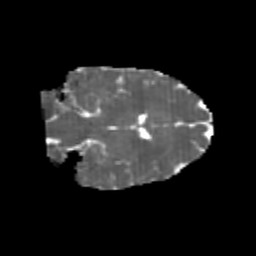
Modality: MD
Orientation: coronal
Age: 32
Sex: female
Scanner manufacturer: siemens
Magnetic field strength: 3 T
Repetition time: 1.8 s
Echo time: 0.07 s